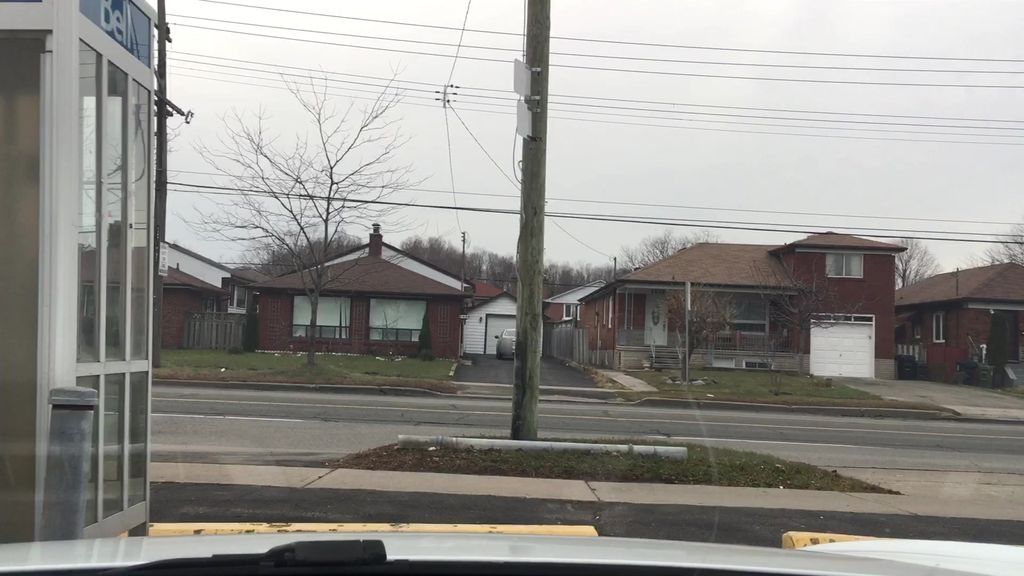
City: toronto